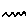
Label: zigzag